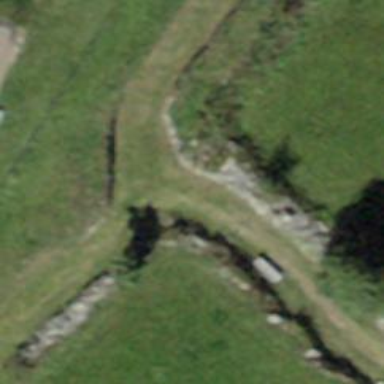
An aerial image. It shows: Bench.